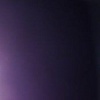
Label: space